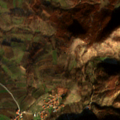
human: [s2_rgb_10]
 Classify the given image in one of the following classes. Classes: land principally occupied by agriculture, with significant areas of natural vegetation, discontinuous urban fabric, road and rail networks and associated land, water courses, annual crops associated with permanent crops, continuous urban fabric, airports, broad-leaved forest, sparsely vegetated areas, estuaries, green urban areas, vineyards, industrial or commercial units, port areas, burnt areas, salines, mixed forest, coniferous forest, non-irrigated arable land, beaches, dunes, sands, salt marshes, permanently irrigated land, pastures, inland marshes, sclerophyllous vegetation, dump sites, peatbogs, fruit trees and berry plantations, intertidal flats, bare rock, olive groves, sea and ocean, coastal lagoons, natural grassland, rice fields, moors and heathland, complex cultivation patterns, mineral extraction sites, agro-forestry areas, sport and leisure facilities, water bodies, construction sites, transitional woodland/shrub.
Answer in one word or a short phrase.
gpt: non-irrigated arable land, pastures, complex cultivation patterns, land principally occupied by agriculture, with significant areas of natural vegetation, broad-leaved forest, coniferous forest, sparsely vegetated areas